Question: For example I have a blue color:
'#049cd9' or 'rgba(4, 156, 218)'
How can I calculate the correspondent color, which in this case it would be a dark blue color:
'#004ea0' or 'rgba(0, 78, 160)'
?
Normally I don't know the 2nd color (that I want to find out), so I want to find a way to get the darker color based on the first color.

Is there a formula or something that I can generate by substracting the two colors somehow?
---
So I've found <URL>:
'''
function hex_to_hue($hexcode)
{
$redhex = substr($hexcode,0,2);
$greenhex = substr($hexcode,2,2);
$bluehex = substr($hexcode,4,2);
// $var_r, $var_g and $var_b are the three decimal fractions to be input to our RGB-to-HSL conversion routine
$var_r = (hexdec($redhex)) / 255;
$var_g = (hexdec($greenhex)) / 255;
$var_b = (hexdec($bluehex)) / 255;
// Input is $var_r, $var_g and $var_b from above
// Output is HSL equivalent as $h, $s and $l -- these are again expressed as fractions of 1, like the input values
$var_min = min($var_r,$var_g,$var_b);
$var_max = max($var_r,$var_g,$var_b);
$del_max = $var_max - $var_min;
$l = ($var_max + $var_min) / 2;
if ($del_max == 0) {
$h = 0;
$s = 0;
} else {
if ($l < 0.5) {
$s = $del_max / ($var_max + $var_min);
} else {
$s = $del_max / (2 - $var_max - $var_min);
}
;
$del_r = ((($var_max - $var_r) / 6) + ($del_max / 2)) / $del_max;
$del_g = ((($var_max - $var_g) / 6) + ($del_max / 2)) / $del_max;
$del_b = ((($var_max - $var_b) / 6) + ($del_max / 2)) / $del_max;
if ($var_r == $var_max) {
$h = $del_b - $del_g;
} else if ($var_g == $var_max) {
$h = (1 / 3) + $del_r - $del_b;
} else if ($var_b == $var_max) {
$h = (2 / 3) + $del_g - $del_r;
}
;
if ($h < 0) {
$h += 1;
}
;
if ($h > 1) {
$h -= 1;
}
;
}
;
return array($h, $s, $l);
/*
// Calculate the opposite hue, $h2
$h2 = $h + 0.5;
if ($h2 > 1)
{
$h2 -= 1;
};
return array($h2, $s, $l);
*/
}
function hue_to_hex($hue = array())
{
function hue_2_rgb($v1,$v2,$vh)
{
if ($vh < 0) {
$vh += 1;
}
;
if ($vh > 1) {
$vh -= 1;
}
;
if ((6 * $vh) < 1) {
return($v1 + ($v2 - $v1) * 6 * $vh);
}
;
if ((2 * $vh) < 1) {
return($v2);
}
;
if ((3 * $vh) < 2) {
return($v1 + ($v2 - $v1) * ((2 / 3 - $vh) * 6));
}
;
return($v1);
}
;
list($h2, $s, $l) = $hue;
// Input is HSL value of complementary colour, held in $h2, $s, $l as fractions of 1
// Output is RGB in normal 255 255 255 format, held in $r, $g, $b
// Hue is converted using function hue_2_rgb, shown at the end of this code
if ($s == 0) {
$r = $l * 255;
$g = $l * 255;
$b = $l * 255;
} else {
if ($l < 0.5) {
$var_2 = $l * (1 + $s);
} else {
$var_2 = ($l + $s) - ($s * $l);
}
;
$var_1 = 2 * $l - $var_2;
$r = 255 * hue_2_rgb($var_1,$var_2,$h2 + (1 / 3));
$g = 255 * hue_2_rgb($var_1,$var_2,$h2);
$b = 255 * hue_2_rgb($var_1,$var_2,$h2 - (1 / 3));
}
;
$rhex = sprintf("%02X",round($r));
$ghex = sprintf("%02X",round($g));
$bhex = sprintf("%02X",round($b));
return $rhex.$ghex.$bhex;
}
'''
They work because I tested them by converting a color back and forth.
But I don't know how can I change the Hue and Luminosity properties just like in Photoshop?
The dark color would be H +13 and L -28.
And the hex_to_hsl function above returns float values between 0 and 1...
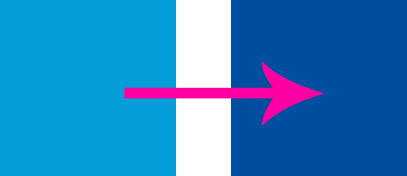
Answer: There are formulas that convert an RGB color to HSV (Hue, Saturation and Value). From the HSV you can change any of the HSV components and then convert back to RGB. I've found stuff online and done this before. Let me know if you want more details on the algorithms, I can dig them up for you if you want.